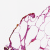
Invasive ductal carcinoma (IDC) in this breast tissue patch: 0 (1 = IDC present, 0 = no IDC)